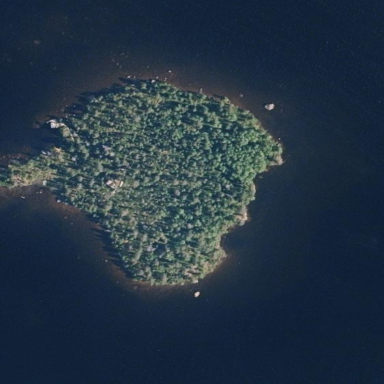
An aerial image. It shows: Islet.